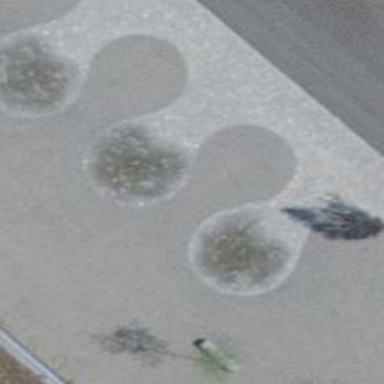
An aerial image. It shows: Fountain.